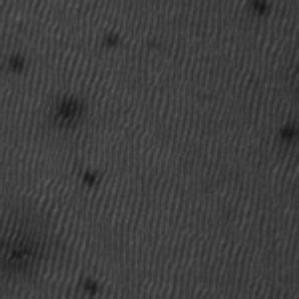
Label: frost